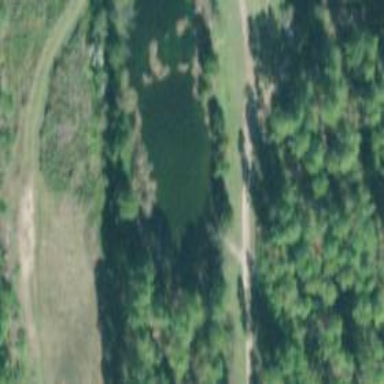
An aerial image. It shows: Pond surrounded by natural water.